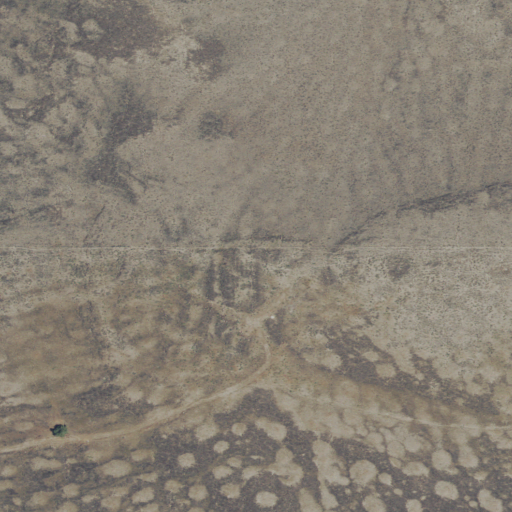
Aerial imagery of mountain in Oregon named Whitehorse Butte containing shrub and grassland